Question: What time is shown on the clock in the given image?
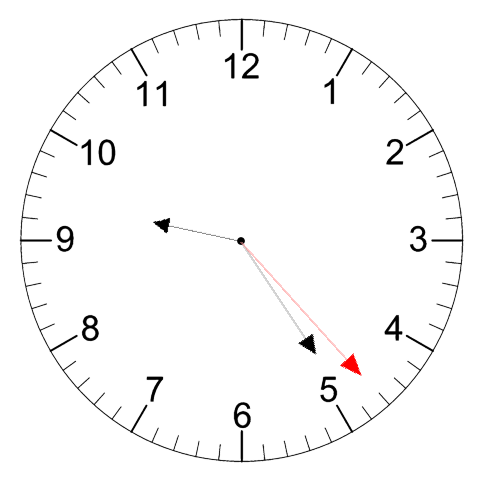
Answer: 09:24:23